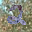
Label: 2